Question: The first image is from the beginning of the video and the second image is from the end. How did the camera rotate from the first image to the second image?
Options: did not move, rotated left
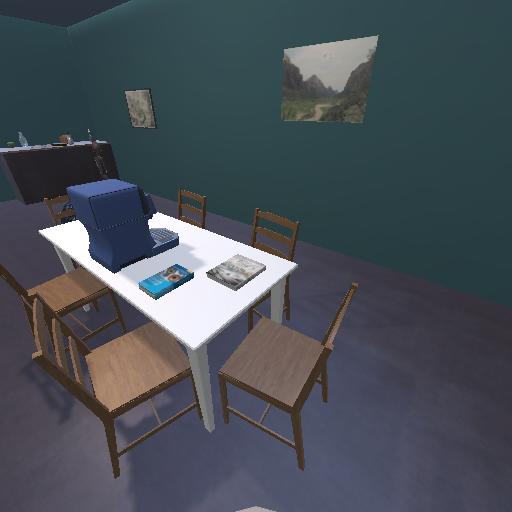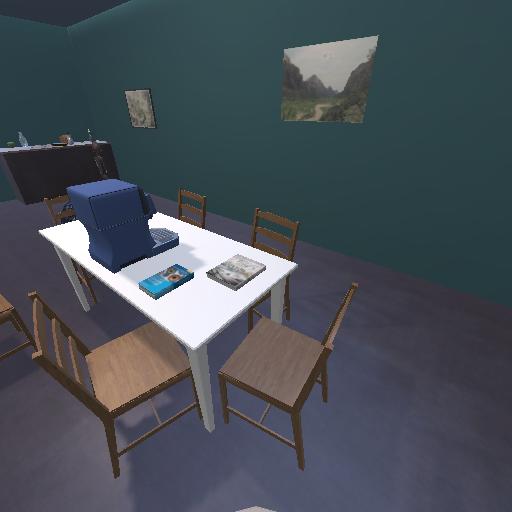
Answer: did not move